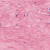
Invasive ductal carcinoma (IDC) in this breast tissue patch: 0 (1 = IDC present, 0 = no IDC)